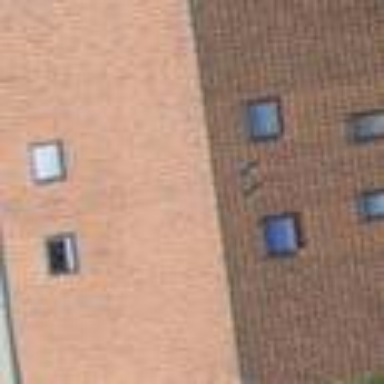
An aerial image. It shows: Terrace building.